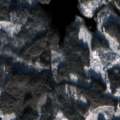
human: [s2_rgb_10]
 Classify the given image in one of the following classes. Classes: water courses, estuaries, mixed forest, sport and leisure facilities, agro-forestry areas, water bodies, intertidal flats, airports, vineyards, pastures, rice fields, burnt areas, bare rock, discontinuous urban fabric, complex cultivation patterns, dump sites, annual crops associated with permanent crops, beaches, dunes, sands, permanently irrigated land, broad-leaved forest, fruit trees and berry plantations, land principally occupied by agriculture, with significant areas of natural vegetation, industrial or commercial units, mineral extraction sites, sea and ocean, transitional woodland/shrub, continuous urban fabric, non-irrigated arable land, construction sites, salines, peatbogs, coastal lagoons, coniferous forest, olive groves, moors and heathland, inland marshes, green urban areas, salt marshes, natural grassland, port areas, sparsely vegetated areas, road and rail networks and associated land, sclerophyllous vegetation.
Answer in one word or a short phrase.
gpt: coniferous forest, mixed forest, transitional woodland/shrub, water bodies